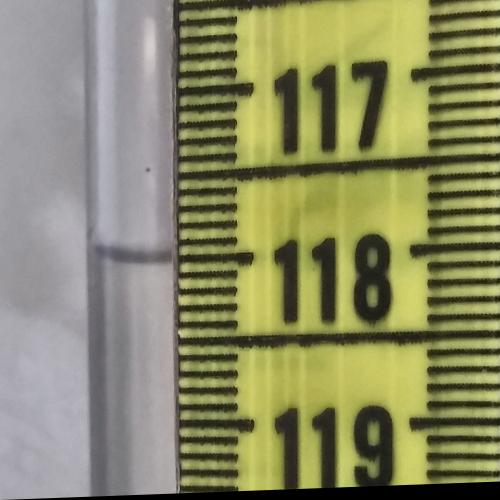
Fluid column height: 118.0 cm